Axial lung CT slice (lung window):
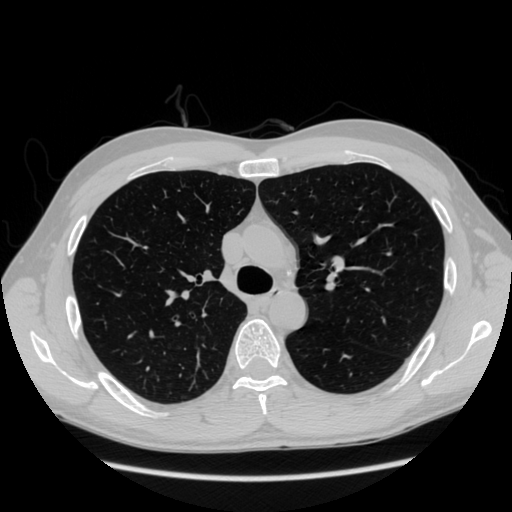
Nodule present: no